五年级 · 立体几何学
（2022 秋 - 汝州市校级期中）下面是一个长方体的三个面，另三个面的面积和是 $\qquad$平方厘

9厘米

3厘米
3厘米 $\qquad$
9厘米

米。
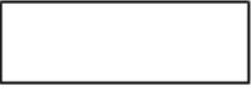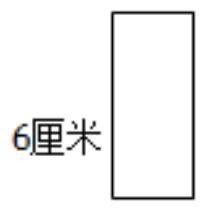
答案: 解  $6 \times 3+9 \times 6 \times 2$

$=18+54 \times 2$

$=18+108$

$=126$ (平方厘米)

答：另三个面的面积和是 126 平方米。

故答案为: 126 。